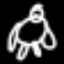
Label: frog